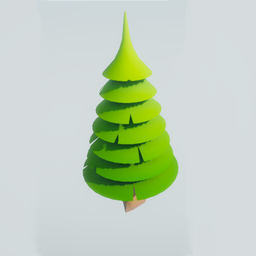
Label: nature